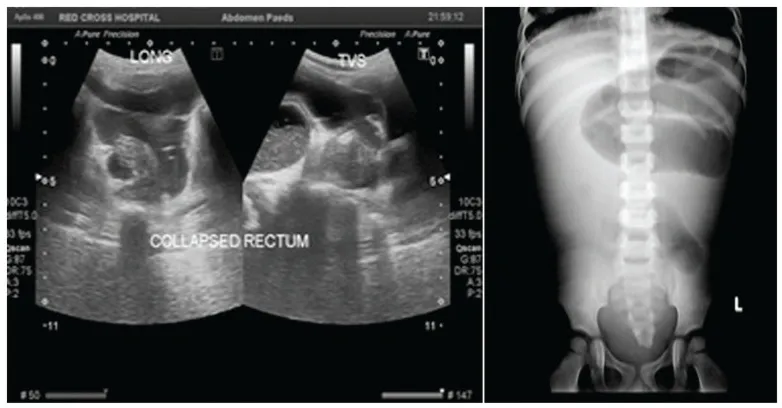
Ultrasound and supine abdominal X-ray showing markedly distended small bowel loops and collapsed rectum.
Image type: radiology (x_ray)